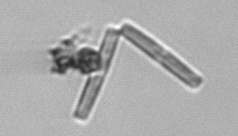
Label: Thalassionema